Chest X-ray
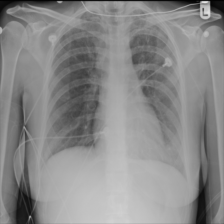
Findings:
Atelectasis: negative
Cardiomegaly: negative
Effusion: negative
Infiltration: negative
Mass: negative
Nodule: negative
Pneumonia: negative
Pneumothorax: negative
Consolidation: negative
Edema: negative
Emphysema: negative
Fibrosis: negative
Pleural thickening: negative
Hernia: negative